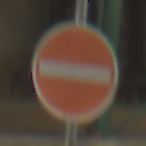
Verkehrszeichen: VerbotDerEinfahrt
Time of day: MorningAfternoon
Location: Roofed (Special)
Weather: NotSpecified
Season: NotSpecified
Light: Artificial